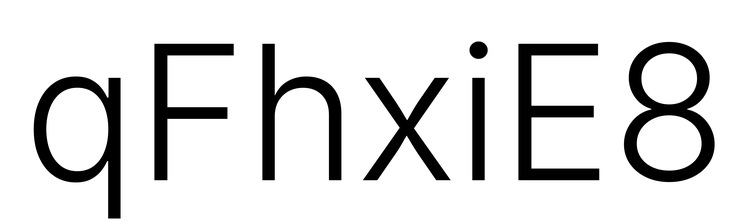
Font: Inter_Light